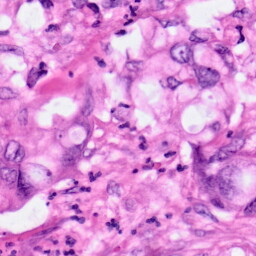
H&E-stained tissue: Pancreatic